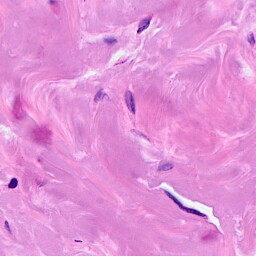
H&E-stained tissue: Breast